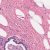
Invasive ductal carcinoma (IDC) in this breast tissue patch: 0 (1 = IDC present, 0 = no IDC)